Field crop: tomato
Growth stage: 1
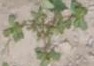
Species: portulaca